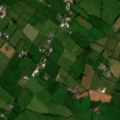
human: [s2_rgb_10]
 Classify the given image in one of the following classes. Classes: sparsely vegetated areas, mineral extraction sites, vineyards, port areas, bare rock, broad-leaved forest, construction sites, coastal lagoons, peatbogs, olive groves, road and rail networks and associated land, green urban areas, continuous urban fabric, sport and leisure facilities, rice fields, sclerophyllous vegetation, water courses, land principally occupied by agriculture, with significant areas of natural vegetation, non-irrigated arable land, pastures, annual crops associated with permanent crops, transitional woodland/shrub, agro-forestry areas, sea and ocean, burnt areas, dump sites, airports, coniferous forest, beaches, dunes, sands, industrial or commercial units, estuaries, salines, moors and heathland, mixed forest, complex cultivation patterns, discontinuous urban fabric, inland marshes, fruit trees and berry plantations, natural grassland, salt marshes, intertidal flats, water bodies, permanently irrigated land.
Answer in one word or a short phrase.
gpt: pastures